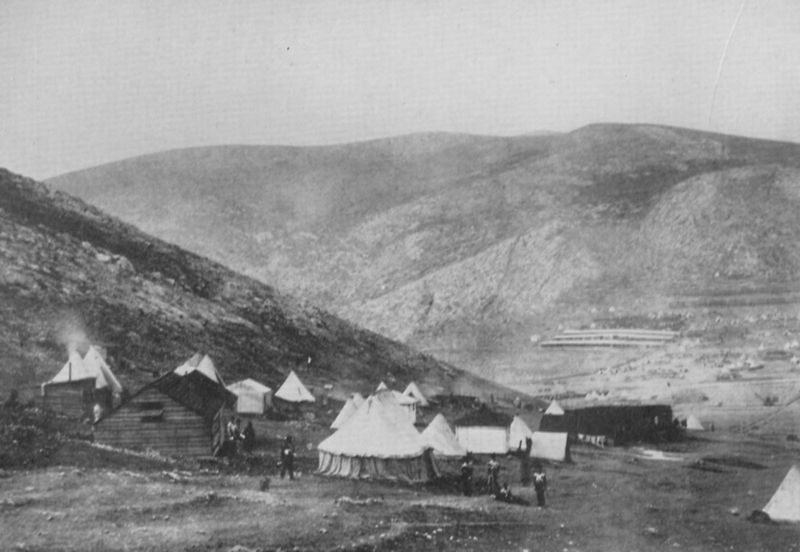
Titel: Ein Feldlager des 71. Regiments
Künstler: Roger Fenton
Standort: USA
Institution: Sammlung Gernsheim
Schlagwörter: berg, dunkel, felsen, feuer, himmel, mann, schatten, weiß, bäume, frauen, landschaft, menschen, sand, frau, grau, hell, holz, licht, männer, schwarz, dach, gebäude, gras, haus, weg, wiese, fest, leute, alt, feier, mensch, stehen, steine, erde, felder, ferne, horizont, häuser, hügel, natur, einsam, hütte, qualm, rauch, wiesen, stoff, personen, spitzen, tal, kamin, kamine, rund, schornstein, abhang, russland, berge, berghang, gebirge, hang, wüste, dorf, dunst, nebel, monochrom, alm, geröll, schlucht, hütten, idylle, rast, figuren, dampf, krieg, querformat, soldaten, steppe, foto, fotografie, photographie, wandern, abhänge, schwarz weiss, uniform, uniformen, waffen, photo, hanglage, holzhütte, trupp, karg, zeltlager, bergrücken, holzhaus, zelt, zelte, lager, holzhütten, anhang, mongolei, journalismus, jurte, tall, photograpie, nepal, nomaden, rundzelt, krim, ödland, krimkrieg, bergeinschnitt, elte, ländliche szene, normaden, jurten, schanzen, verbauung, regimenter, basislager